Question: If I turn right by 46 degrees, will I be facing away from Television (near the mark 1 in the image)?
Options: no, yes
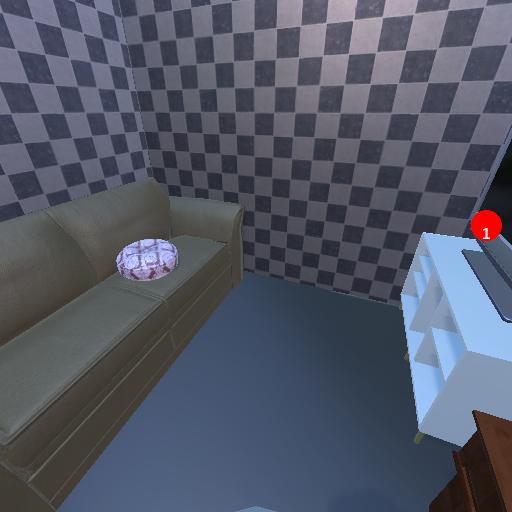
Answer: no